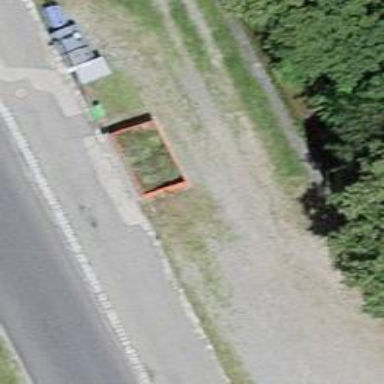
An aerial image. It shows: Recycling container at amenity designated for recycling.